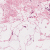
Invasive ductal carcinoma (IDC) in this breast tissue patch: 0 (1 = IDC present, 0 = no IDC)